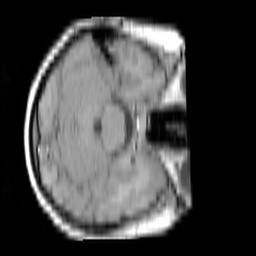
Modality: T1w
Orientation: axial
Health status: ill
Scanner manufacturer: siemens
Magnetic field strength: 3 T
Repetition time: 0.44 s
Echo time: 0.00266 s